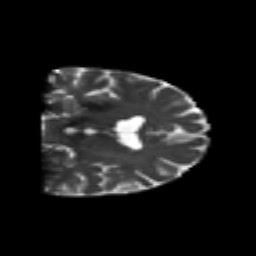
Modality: T2w
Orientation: coronal
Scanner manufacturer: siemens
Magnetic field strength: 3 T
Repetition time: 6.8 s
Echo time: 0.093 s